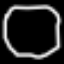
Label: octagon